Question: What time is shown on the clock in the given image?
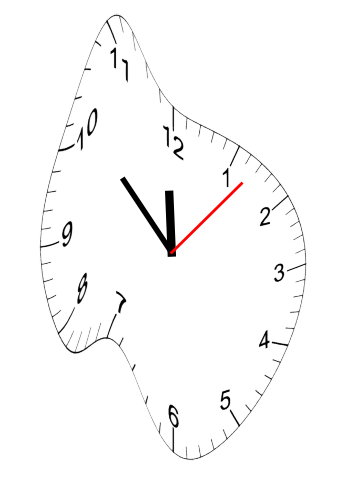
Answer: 11:52:07